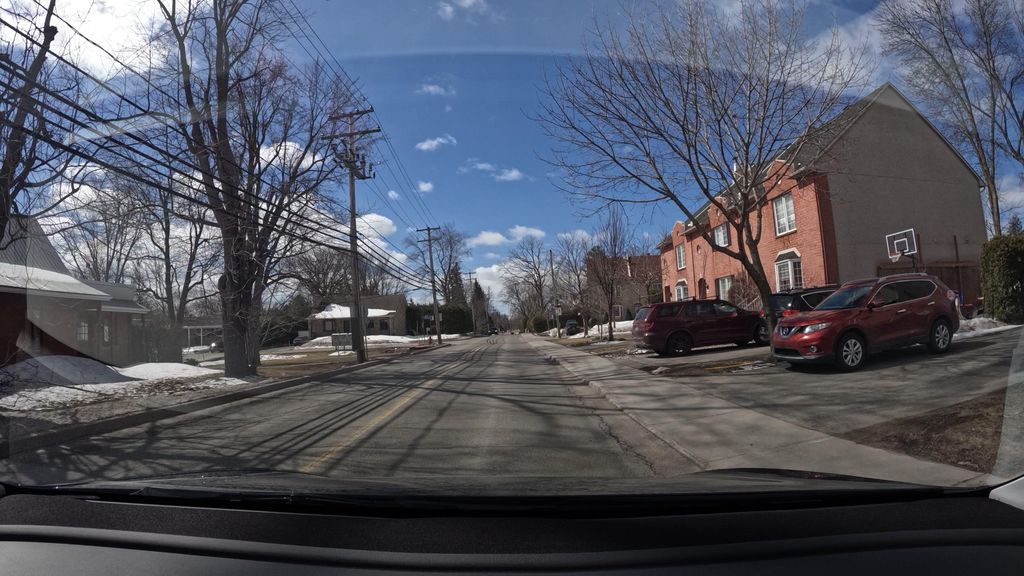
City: montreal